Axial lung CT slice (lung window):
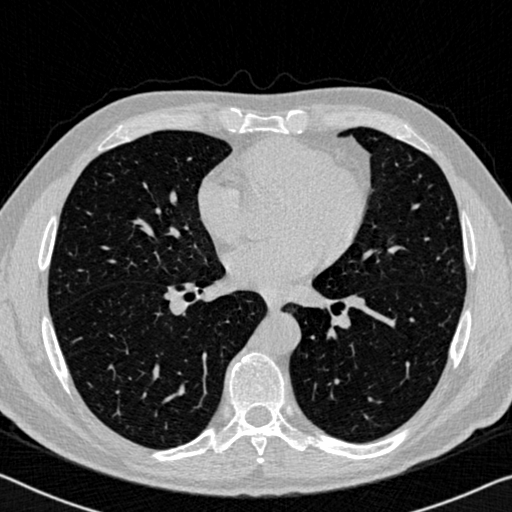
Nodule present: no